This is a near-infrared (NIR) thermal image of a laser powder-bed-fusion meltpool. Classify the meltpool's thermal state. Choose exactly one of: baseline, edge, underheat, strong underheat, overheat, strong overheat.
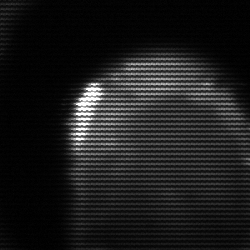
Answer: edge